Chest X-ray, AP view. Patient: 47 years old, sex M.
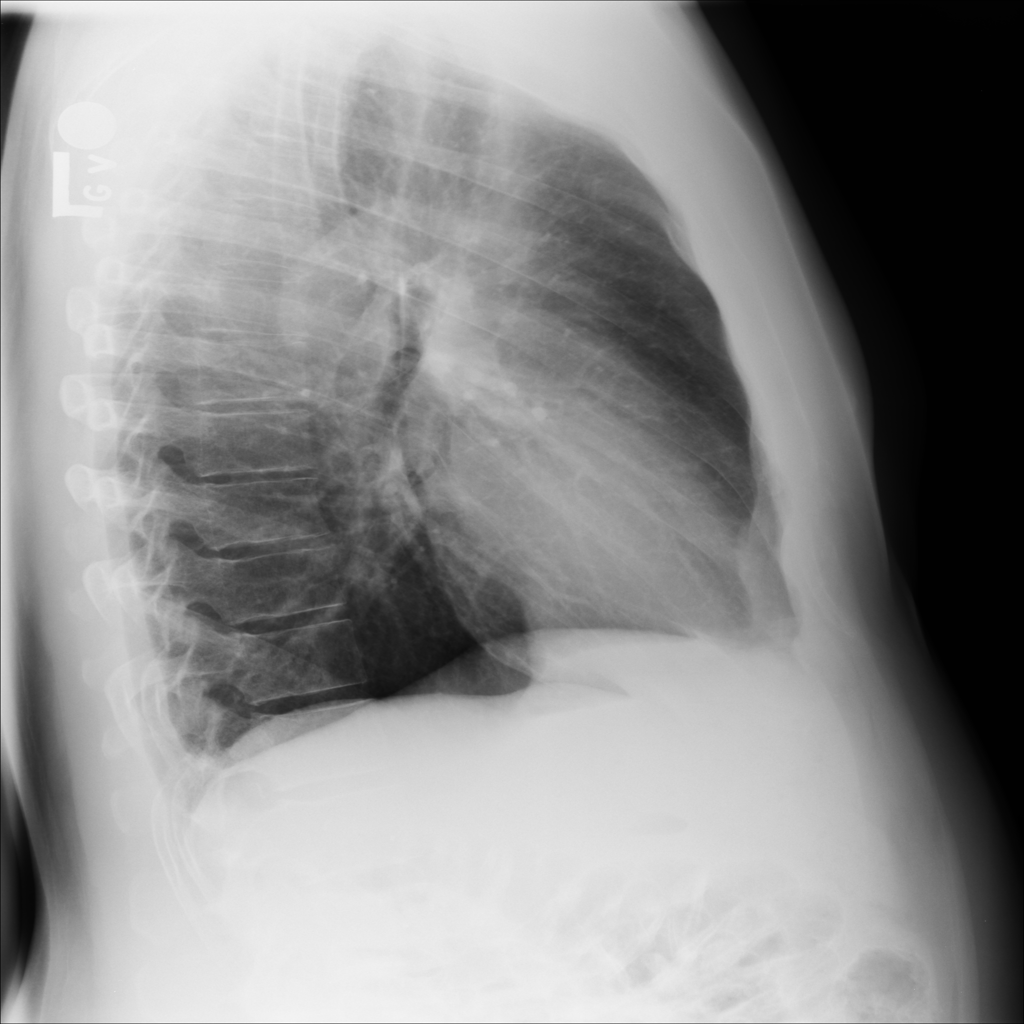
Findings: No Finding